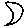
Label: moon